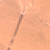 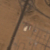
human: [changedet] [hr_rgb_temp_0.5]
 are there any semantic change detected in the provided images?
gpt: A big intersection appeared along the road.